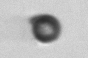
Label: bead